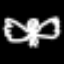
Label: angel